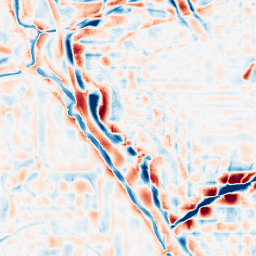
Category: wavelet
Decomposition family: wavelet_biorthogonal
Decomposition parameters: wavelet: bior2.4
level: 4
Upsampling method: bicubic
Upsampling parameters: scale: 8
Upsampling scale: 8